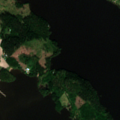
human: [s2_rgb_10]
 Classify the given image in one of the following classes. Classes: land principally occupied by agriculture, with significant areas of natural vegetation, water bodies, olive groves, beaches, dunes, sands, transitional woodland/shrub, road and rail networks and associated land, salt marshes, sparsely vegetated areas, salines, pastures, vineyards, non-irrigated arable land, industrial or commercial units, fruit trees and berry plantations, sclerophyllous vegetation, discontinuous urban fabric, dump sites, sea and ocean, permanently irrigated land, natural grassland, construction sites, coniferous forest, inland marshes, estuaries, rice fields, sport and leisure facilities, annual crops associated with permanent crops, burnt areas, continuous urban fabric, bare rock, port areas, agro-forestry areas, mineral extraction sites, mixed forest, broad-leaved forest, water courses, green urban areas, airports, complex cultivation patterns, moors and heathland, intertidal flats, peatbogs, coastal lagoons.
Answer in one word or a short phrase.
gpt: land principally occupied by agriculture, with significant areas of natural vegetation, coniferous forest, mixed forest, water bodies